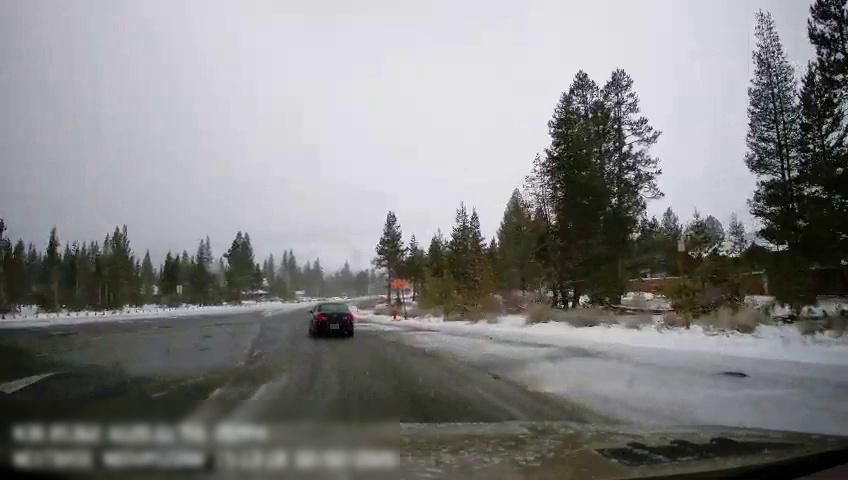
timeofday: Day
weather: Snowy
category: Drivable Space
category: Vehicles | Car